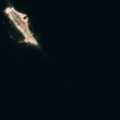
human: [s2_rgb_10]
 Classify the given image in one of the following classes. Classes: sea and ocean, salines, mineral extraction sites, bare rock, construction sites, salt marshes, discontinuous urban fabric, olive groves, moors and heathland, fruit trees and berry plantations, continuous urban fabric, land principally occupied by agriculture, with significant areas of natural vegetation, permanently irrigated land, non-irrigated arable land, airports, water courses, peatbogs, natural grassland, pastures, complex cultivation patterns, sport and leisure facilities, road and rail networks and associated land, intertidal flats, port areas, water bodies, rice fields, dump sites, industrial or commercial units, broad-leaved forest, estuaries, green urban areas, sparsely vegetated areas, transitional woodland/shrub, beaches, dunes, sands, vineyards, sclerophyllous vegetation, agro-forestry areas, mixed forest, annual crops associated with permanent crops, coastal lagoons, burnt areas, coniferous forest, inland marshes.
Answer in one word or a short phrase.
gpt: sea and ocean